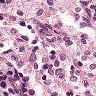
Metastatic tissue present: no